Question: I am trying to hosting Angular 6 application in firebase. Aftter making a project in firebase , i followed the every step in firebase hosting documentation.
<URL>
after firebase deploy command i got the 2 urls

but when i go to hosting Url it is redirected to firebase hosting documentaion page.not redirected to my application.
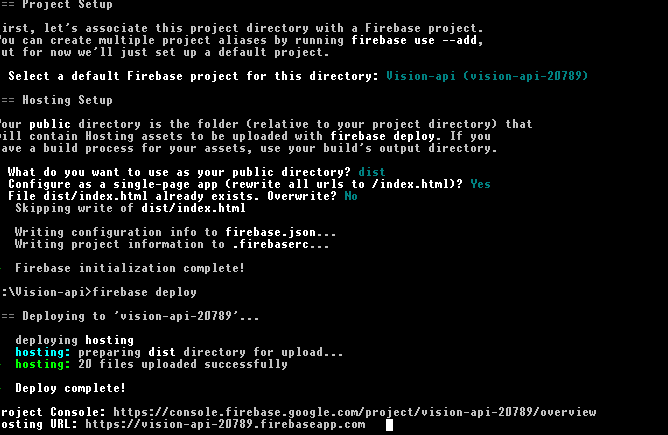
Answer: The issue is that in angular 6 the project files aren't output to the dist folder, in your tsconfig.json change:
'''
"outDir": "./dist/out-tsc",
'''
to:
'''
"outDir": "./dist",
'''